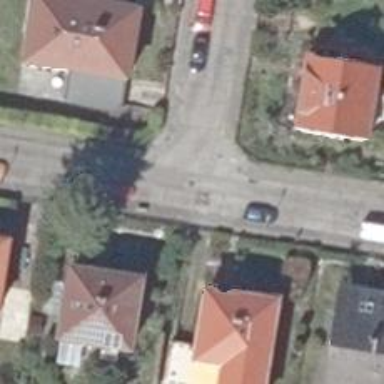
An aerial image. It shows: Residential road paved with concrete.